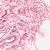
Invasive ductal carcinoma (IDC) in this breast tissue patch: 0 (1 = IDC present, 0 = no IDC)